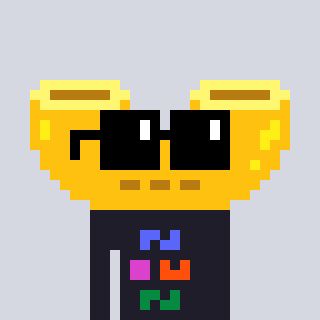
a pixel art character with square black sunglasses, a macaroni-shaped head and a grayscale-colored body on a cool background